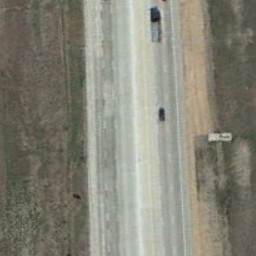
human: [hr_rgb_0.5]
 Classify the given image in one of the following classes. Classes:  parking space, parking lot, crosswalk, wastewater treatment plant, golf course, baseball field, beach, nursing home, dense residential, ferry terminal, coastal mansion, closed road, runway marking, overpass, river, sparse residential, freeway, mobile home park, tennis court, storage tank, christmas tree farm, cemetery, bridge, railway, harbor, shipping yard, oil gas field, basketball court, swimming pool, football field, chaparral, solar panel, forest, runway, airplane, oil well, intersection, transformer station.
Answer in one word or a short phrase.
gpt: freeway